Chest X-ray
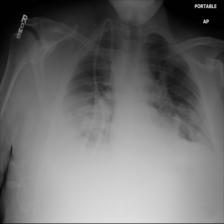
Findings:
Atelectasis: positive
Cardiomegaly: negative
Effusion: positive
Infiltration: positive
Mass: positive
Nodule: positive
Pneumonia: negative
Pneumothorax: negative
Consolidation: positive
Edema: negative
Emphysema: negative
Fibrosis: negative
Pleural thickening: negative
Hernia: negative